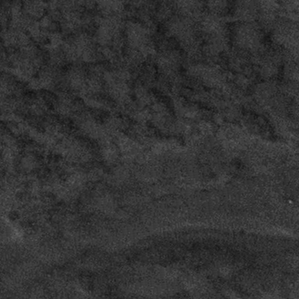
Label: frost